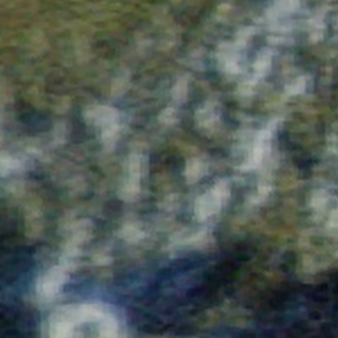
Label: other